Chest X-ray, AP view. Patient: 63 years old, sex M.
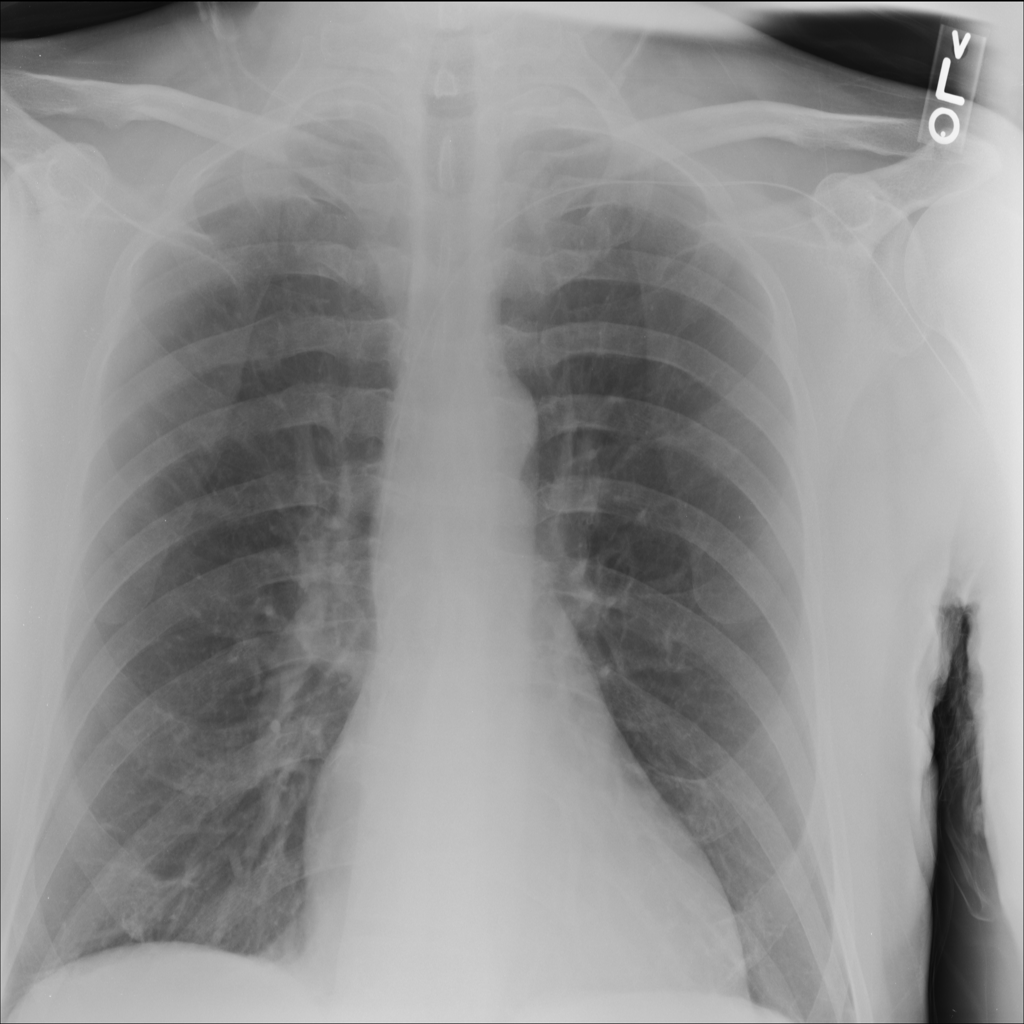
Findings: No Finding